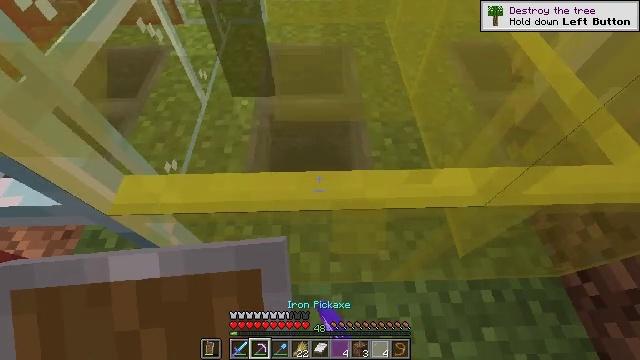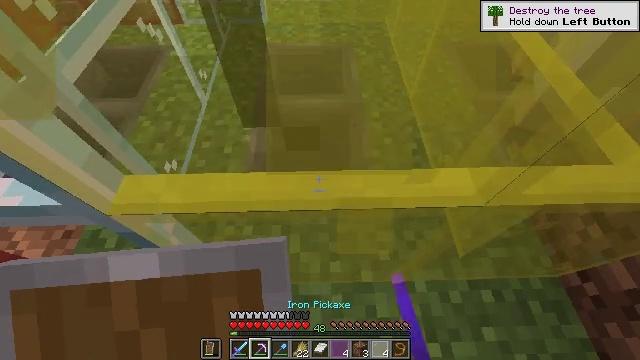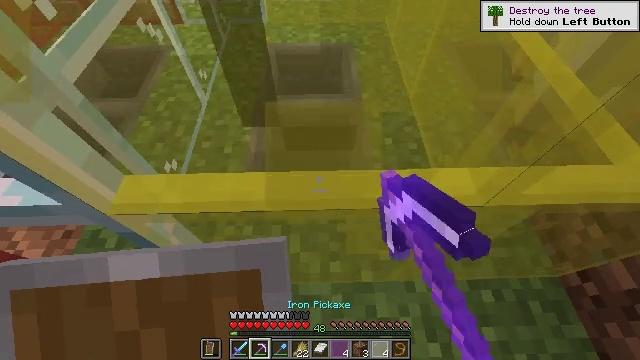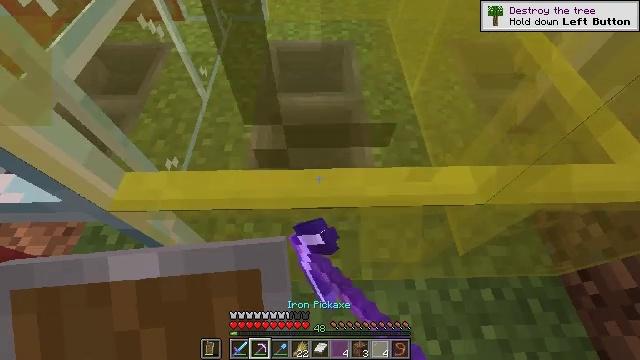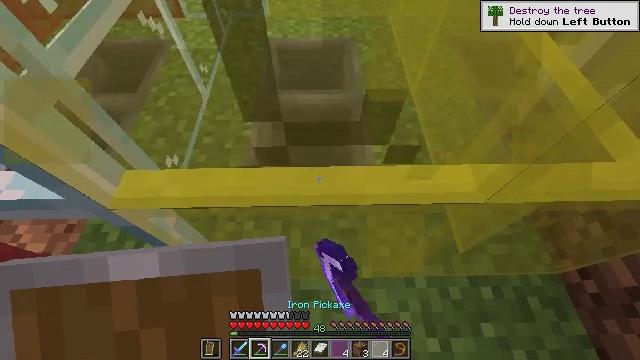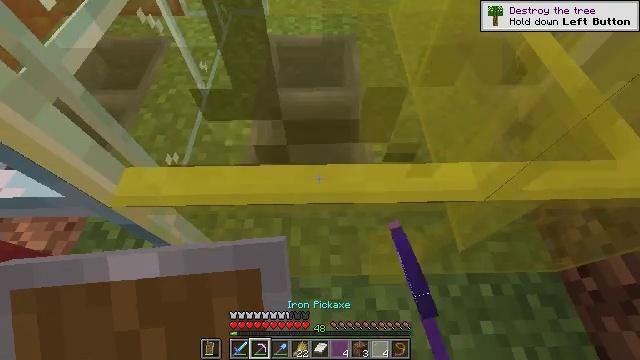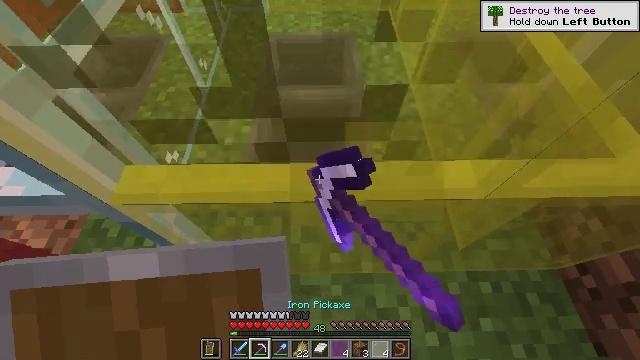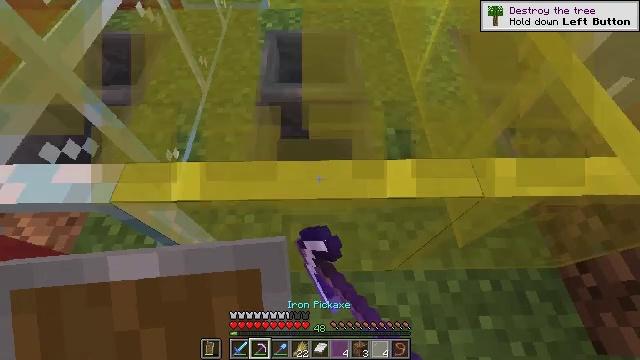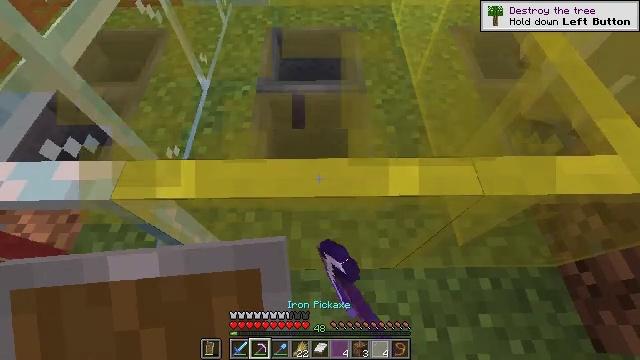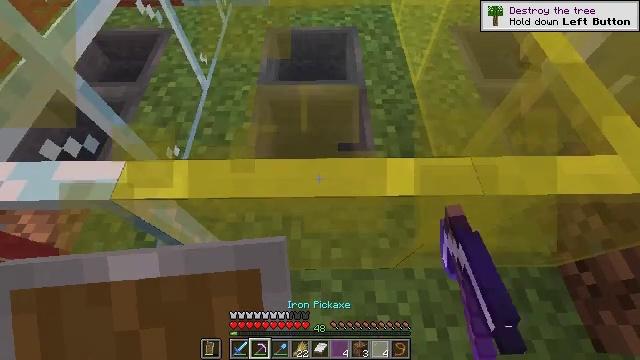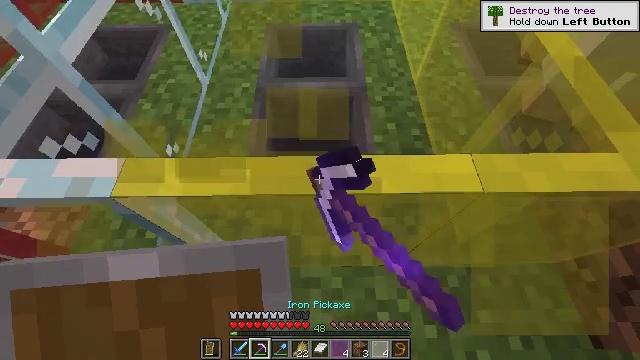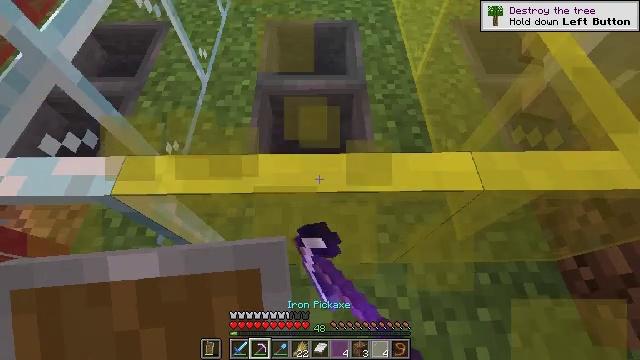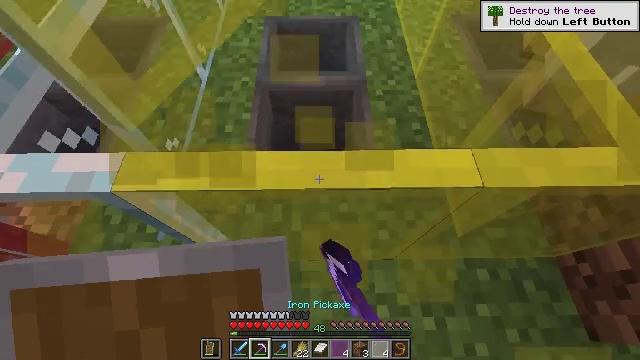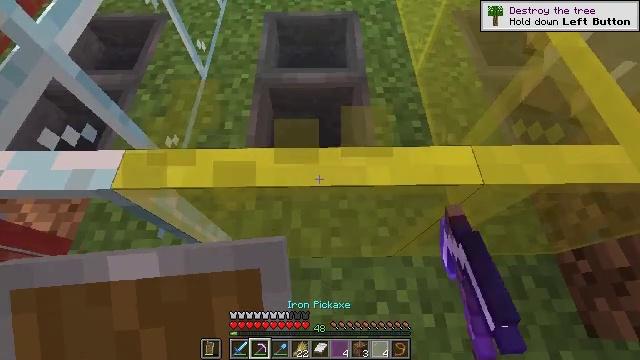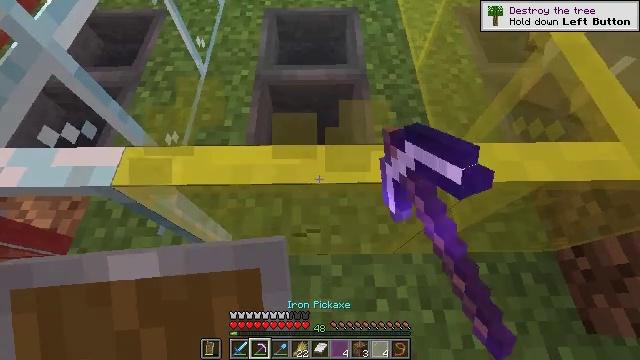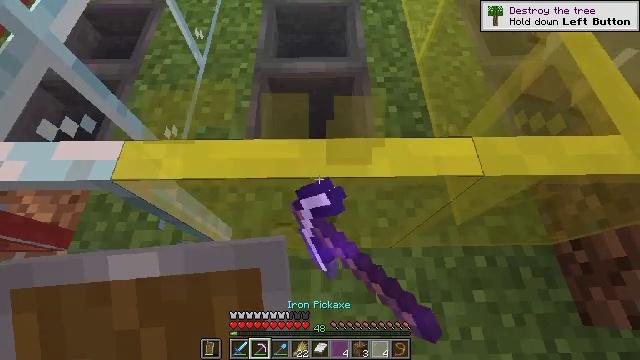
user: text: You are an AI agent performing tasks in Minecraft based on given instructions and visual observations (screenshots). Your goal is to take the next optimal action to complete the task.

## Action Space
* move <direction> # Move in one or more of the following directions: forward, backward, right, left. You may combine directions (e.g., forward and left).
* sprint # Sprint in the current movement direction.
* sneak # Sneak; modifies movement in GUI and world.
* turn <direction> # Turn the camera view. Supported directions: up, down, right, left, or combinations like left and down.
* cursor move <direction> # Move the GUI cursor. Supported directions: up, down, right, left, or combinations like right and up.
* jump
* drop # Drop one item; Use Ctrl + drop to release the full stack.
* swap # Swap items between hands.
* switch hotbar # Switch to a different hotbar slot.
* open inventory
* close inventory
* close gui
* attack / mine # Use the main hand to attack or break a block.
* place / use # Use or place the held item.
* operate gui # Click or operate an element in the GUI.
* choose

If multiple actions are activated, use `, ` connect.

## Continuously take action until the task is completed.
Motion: motion action
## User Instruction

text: Collect the yellow stained glass pane.
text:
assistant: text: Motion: attack / mine
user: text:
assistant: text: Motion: attack / mine
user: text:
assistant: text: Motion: attack / mine
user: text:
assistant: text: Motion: attack / mine
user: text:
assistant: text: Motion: attack / mine
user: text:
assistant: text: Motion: attack / mine
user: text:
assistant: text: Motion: attack / mine
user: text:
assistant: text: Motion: attack / mine
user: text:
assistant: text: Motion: attack / mine
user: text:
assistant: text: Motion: attack / mine
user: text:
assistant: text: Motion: attack / mine
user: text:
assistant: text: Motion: attack / mine
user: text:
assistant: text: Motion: attack / mine
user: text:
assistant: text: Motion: attack / mine
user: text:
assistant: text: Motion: turn down, attack / mine
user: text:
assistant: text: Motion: turn down, attack / mine
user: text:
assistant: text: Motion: turn down, attack / mine
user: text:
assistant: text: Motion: attack / mine
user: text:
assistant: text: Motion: attack / mine
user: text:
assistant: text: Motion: attack / mine
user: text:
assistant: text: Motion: attack / mine
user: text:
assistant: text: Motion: attack / mine
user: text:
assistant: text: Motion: attack / mine
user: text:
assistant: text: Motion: attack / mine
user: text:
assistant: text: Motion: attack / mine
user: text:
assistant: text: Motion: attack / mine
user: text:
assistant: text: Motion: attack / mine